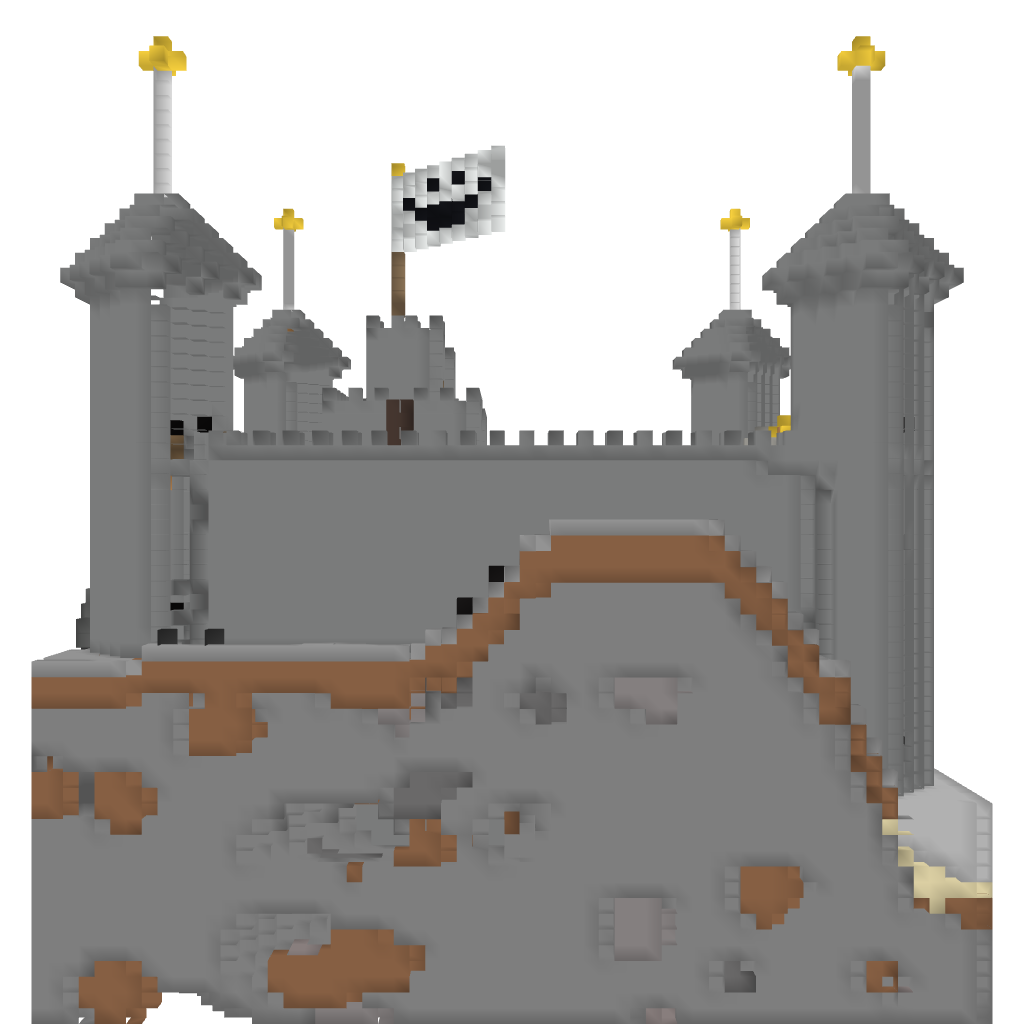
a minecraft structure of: castle 2